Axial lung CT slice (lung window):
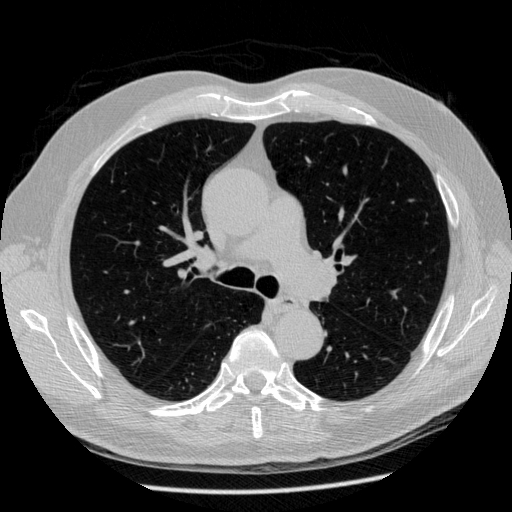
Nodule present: no